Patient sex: M
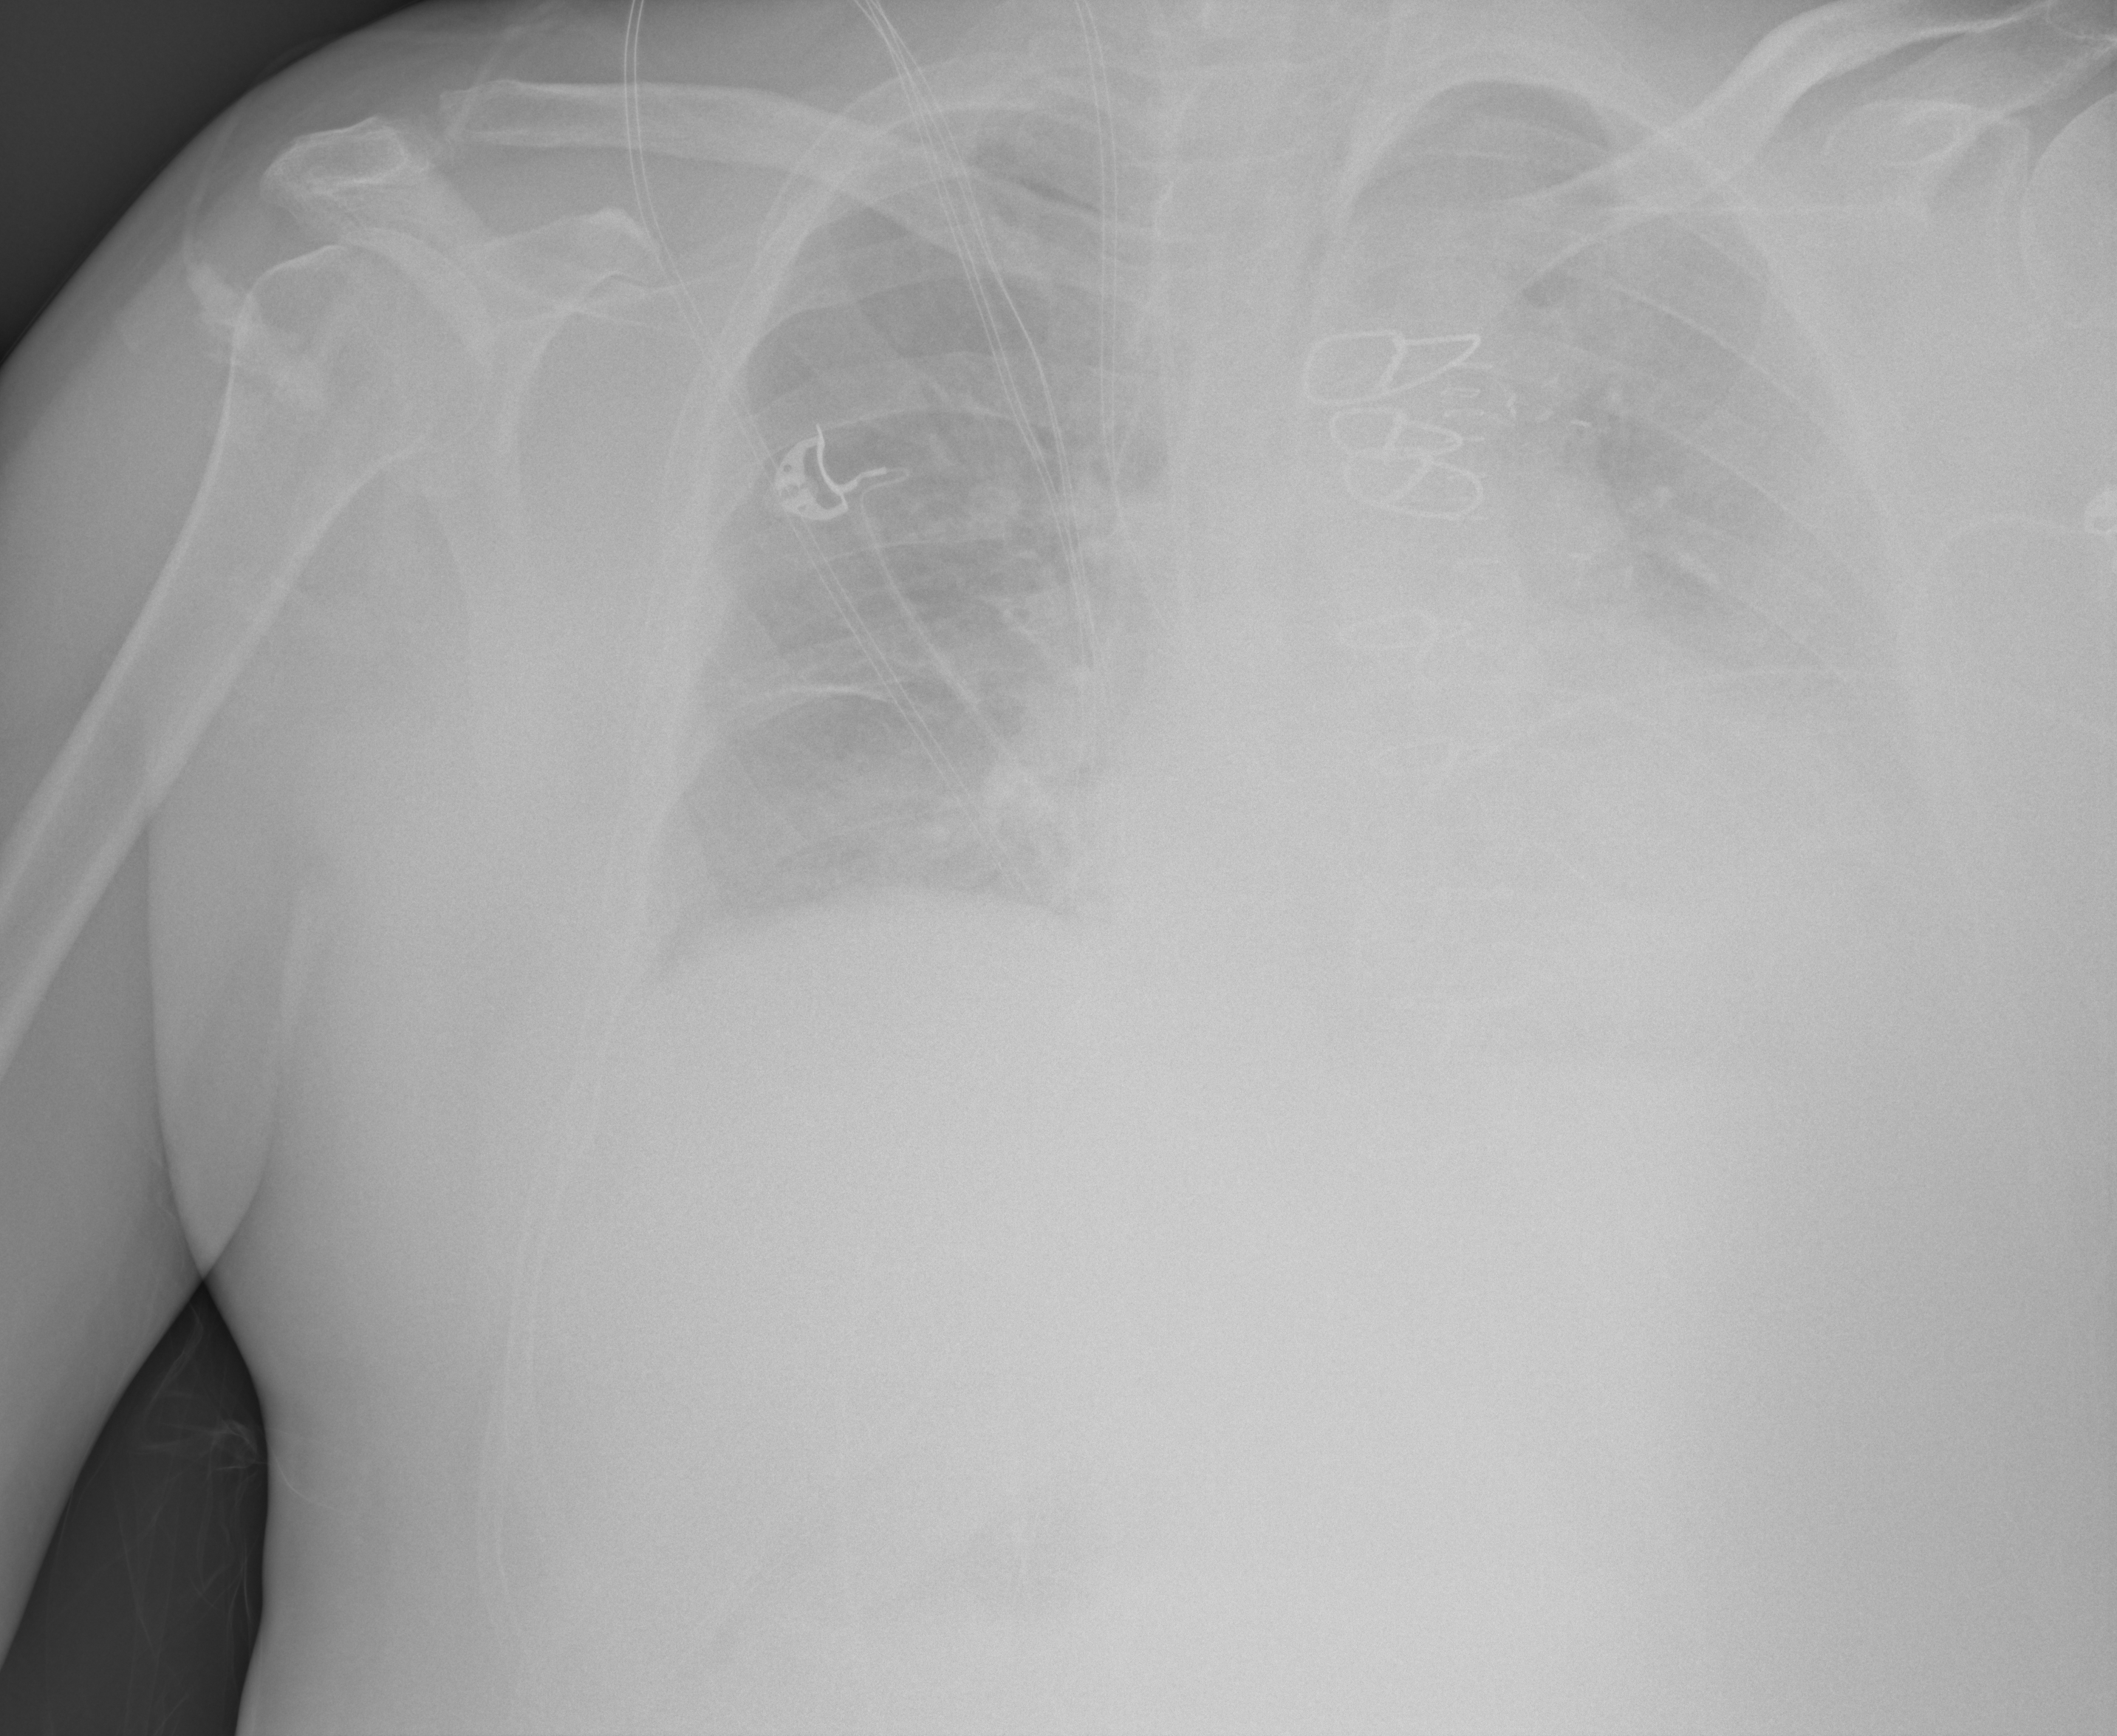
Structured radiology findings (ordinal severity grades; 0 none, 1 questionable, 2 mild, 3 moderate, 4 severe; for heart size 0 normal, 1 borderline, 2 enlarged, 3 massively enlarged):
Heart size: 2
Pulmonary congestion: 2
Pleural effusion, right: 2
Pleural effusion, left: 2
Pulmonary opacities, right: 2
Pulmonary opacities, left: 0
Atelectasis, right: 2
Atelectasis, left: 2